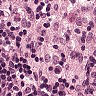
Metastatic tissue present: no